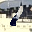
Label: 1